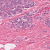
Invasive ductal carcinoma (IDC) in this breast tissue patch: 0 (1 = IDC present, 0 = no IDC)